Interaction volume radius: 5 \u00c5
Interaction volume height: 25 \u00c5
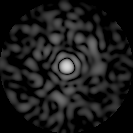
Disorder parameter: 0.807